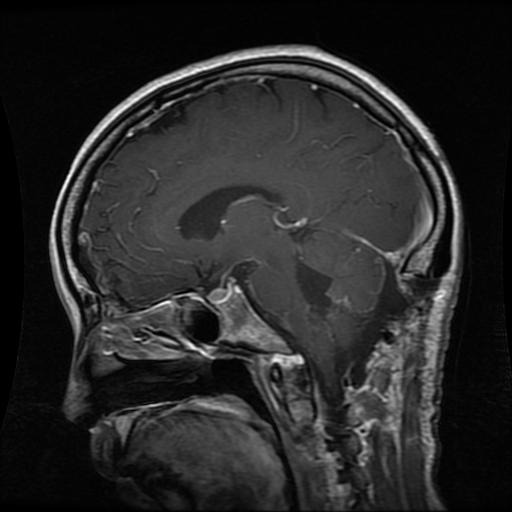
Label: glioma